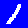
Digit: 1